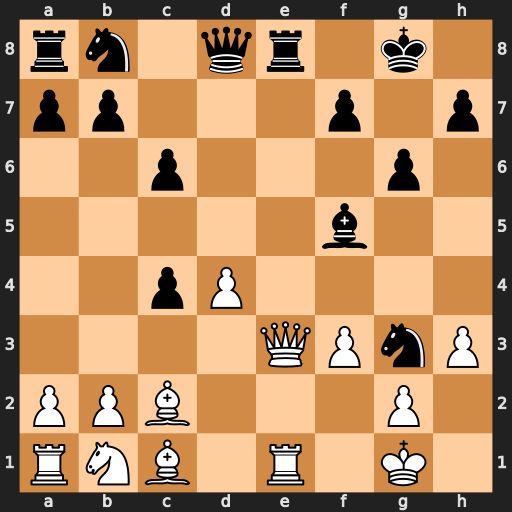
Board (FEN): rn1qr1k1/pp3p1p/2p3p1/5b2/2pP4/4QPnP/PPB3P1/RNB1R1K1
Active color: w
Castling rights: -
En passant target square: -
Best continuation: Qxe8+ Qxe8 Rxe8+